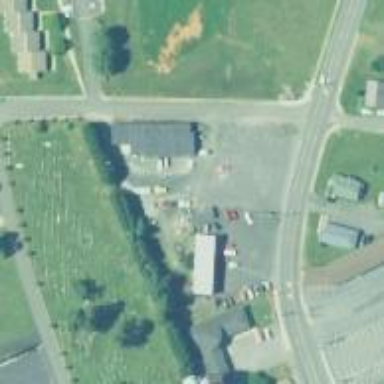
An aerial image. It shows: Cemetery.